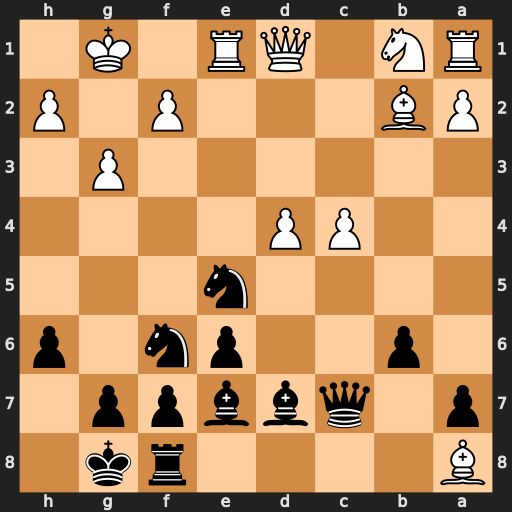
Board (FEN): B4rk1/p1qbbpp1/1p2pn1p/4n3/2PP4/6P1/PB3P1P/RN1QR1K1
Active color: b
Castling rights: -
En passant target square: -
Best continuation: Nxc4 Bg2 Nxb2